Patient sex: M
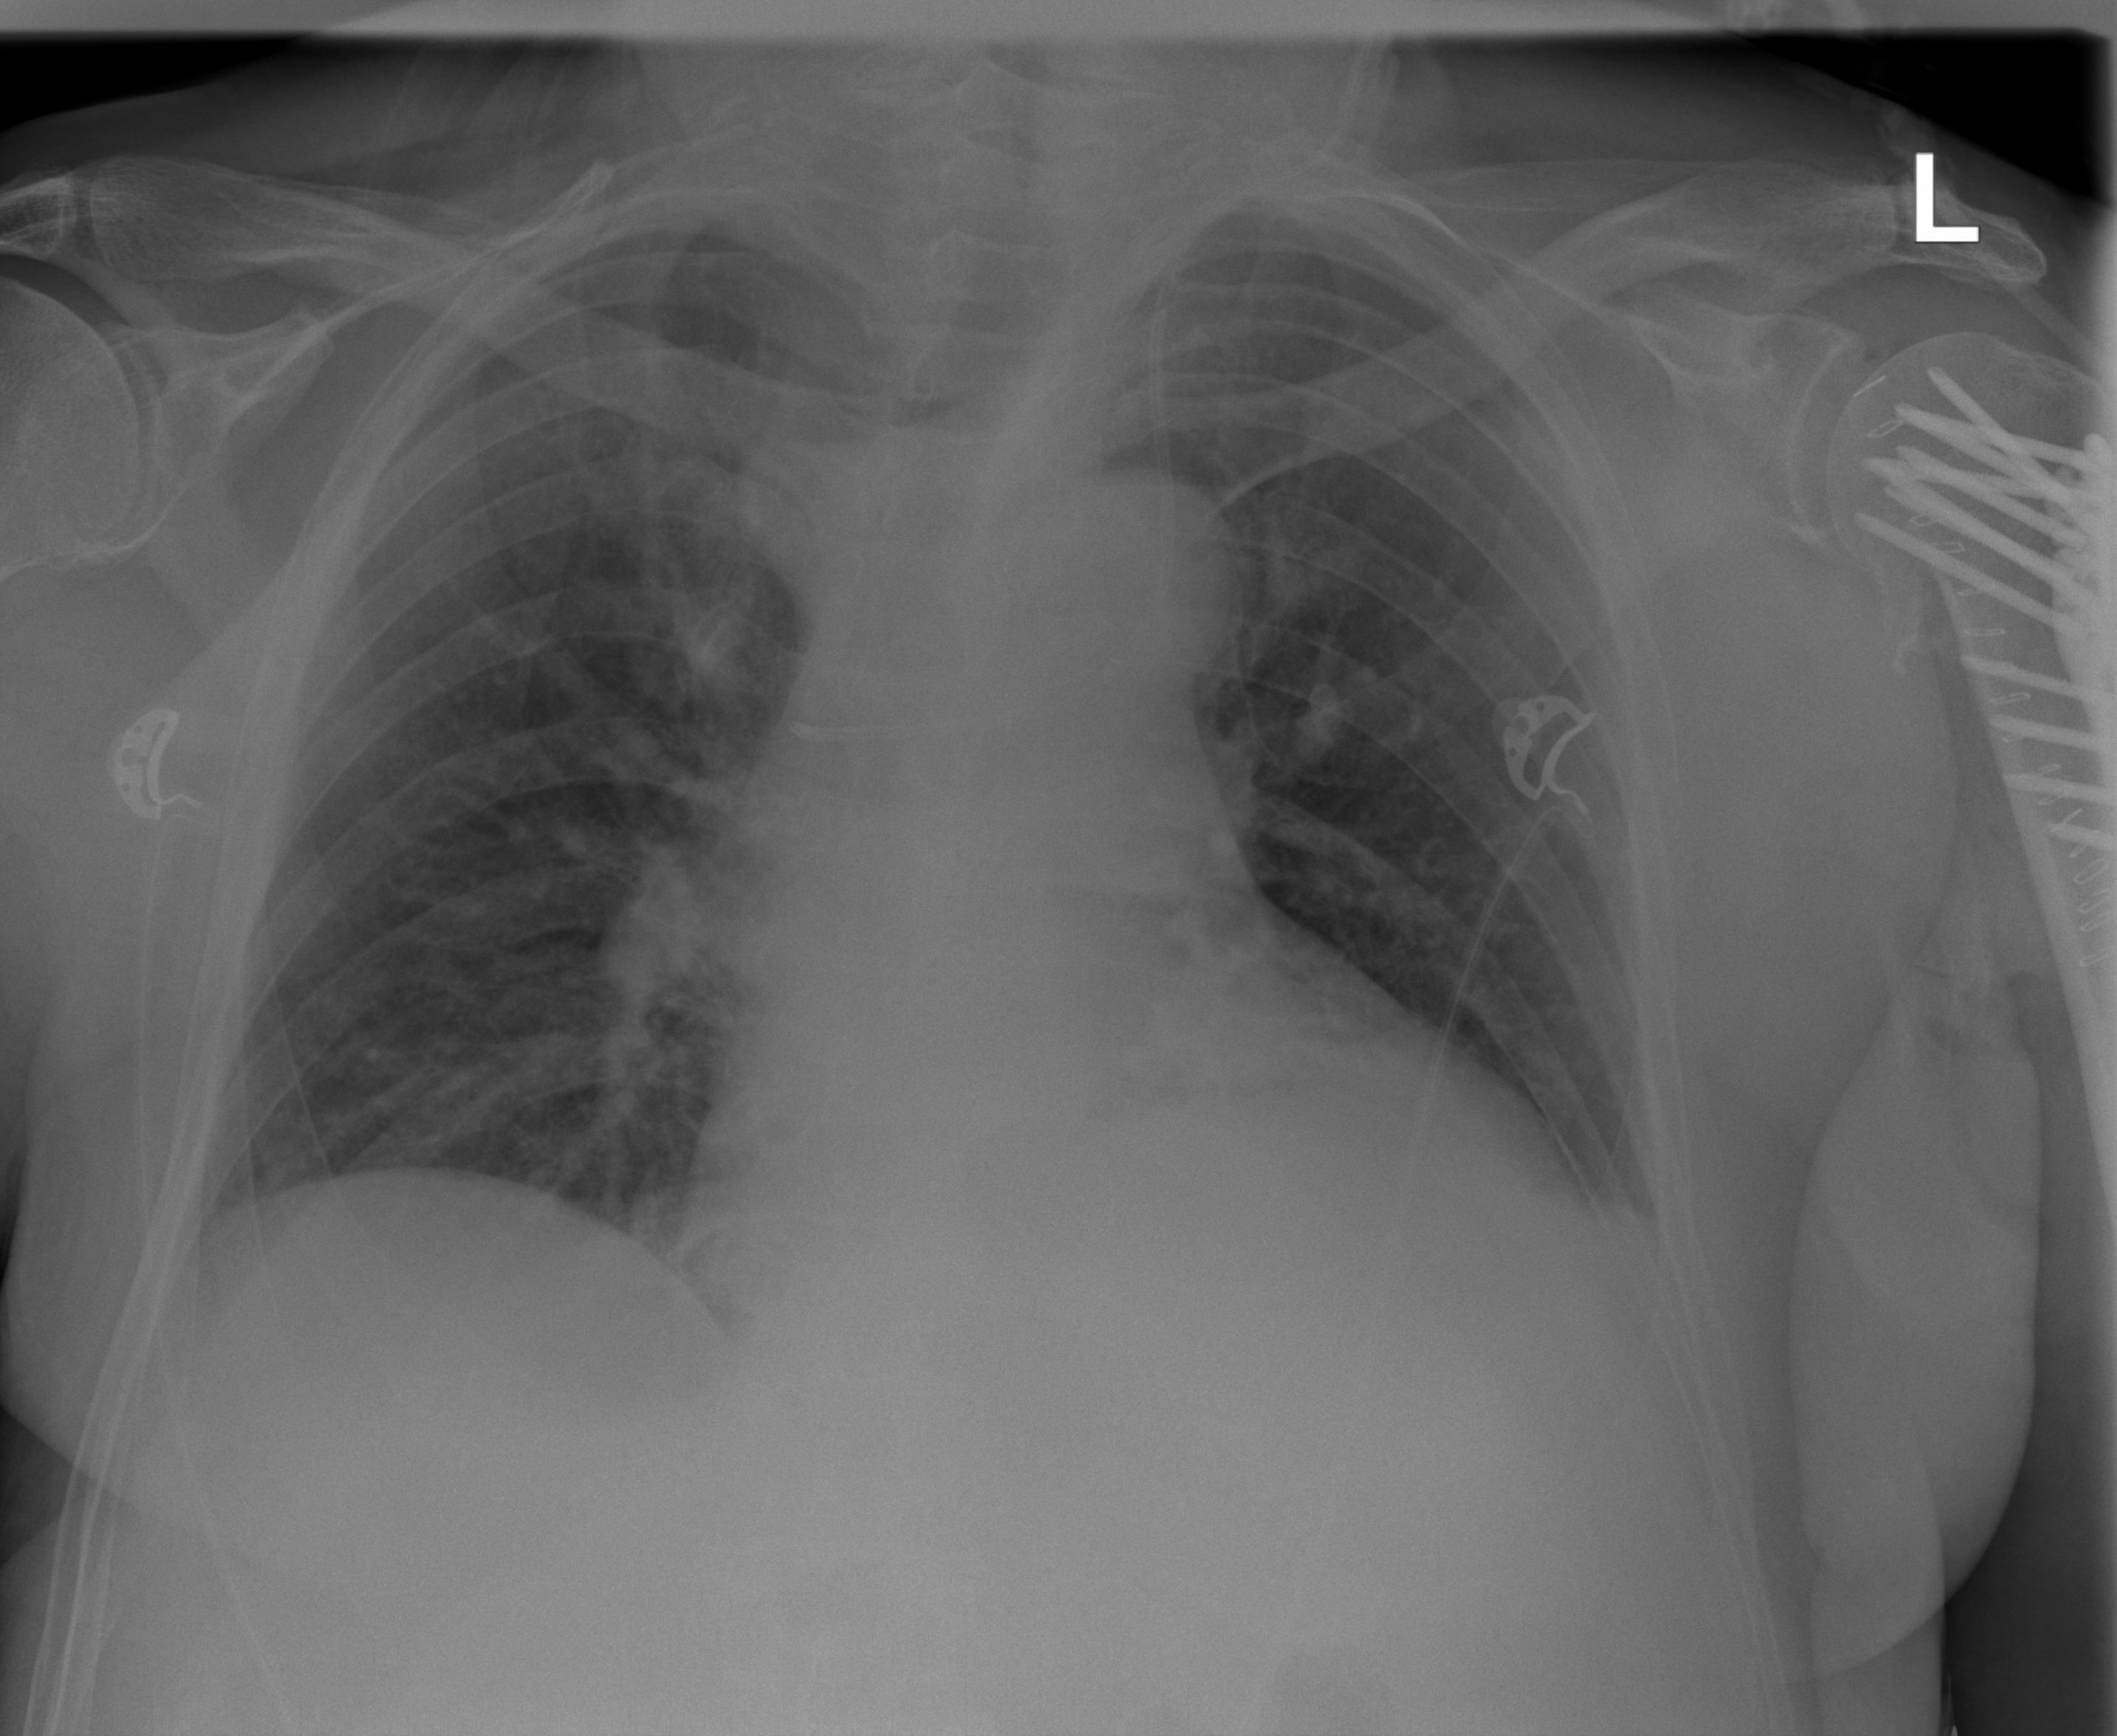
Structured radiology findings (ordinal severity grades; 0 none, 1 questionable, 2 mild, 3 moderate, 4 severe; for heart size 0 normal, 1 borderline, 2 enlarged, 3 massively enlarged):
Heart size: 1
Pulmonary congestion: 0
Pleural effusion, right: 0
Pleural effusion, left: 2
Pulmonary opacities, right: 0
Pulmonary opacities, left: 0
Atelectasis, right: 0
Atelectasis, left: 3